Question: I want to draw polar bar chart with the radial axis starting at r=0.9 at the center, using matplotlib.axes.Axes.bar, here is the example: <URL>
I made some changes to the example to fit my data, here is my code
'''
import numpy as np
import matplotlib.pyplot as plt
N = 15
theta = np.linspace(0.0, 2 * np.pi, N, endpoint=False)
r = np.array(
[0.9928, 0.9854, 0.9829, 0.9794, 0.9727, 0.9698, 0.9657, 0.9641, 0.9651, 0.9482, 0.9557, 0.9404, 0.9360, 0.9270,
0.9253])
width = np.array([0.4] * N)
label = ["a", "b", "c", "d", "e", "f", "g", "h", "i", "j", "l", "m", "n", "o", "p"]
ax = plt.subplot(111, projection='polar')
ax.set_rlim(0.9, 1)
ax.set_rticks(np.arange(0.94, 1, 0.02))
ax.set_thetagrids(theta * 180 / np.pi)
ax.set_rlabel_position(-15)
ax.bar(x=theta, height=r, width=width, bottom=0.0, alpha=0.5, tick_label=label)
plt.show()
'''
But I found that the center of the circle is very neat, it seems that the bar doesn't start from r=0.9 the the center of the circle.
The plot looks like this:

The arrow is the center of the circle.
How can I solve this problem?
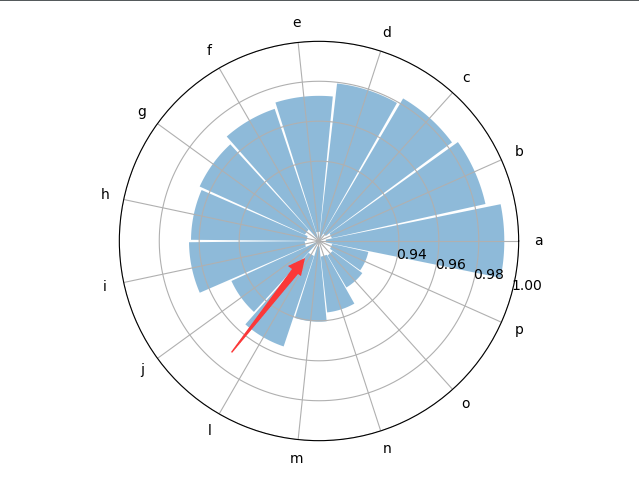
Answer: You want to start your plot at r=0.9. To this end, also let your bars start at r=0.9 instead of r=0.
'''
import numpy as np
import matplotlib.pyplot as plt
N = 15
theta = np.linspace(0.0, 2 * np.pi, N, endpoint=False)
r = np.array(
[0.9928, 0.9854, 0.9829, 0.9794, 0.9727, 0.9698, 0.9657, 0.9641, 0.9651, 0.9482, 0.9557, 0.9404, 0.9360, 0.9270,
0.9253])
width = np.array([0.4] * N)
label = ["a", "b", "c", "d", "e", "f", "g", "h", "i", "j", "l", "m", "n", "o", "p"]
ax = plt.subplot(111, projection='polar')
ax.set_rlim(0.9, 1)
ax.set_rticks(np.arange(0.94, 1, 0.02))
ax.set_thetagrids(theta * 180 / np.pi)
ax.set_rlabel_position(-15)
ax.bar(x=theta, height=r-.9, width=width, bottom=0.9, alpha=0.5, tick_label=label)
plt.show()
'''
<URL>